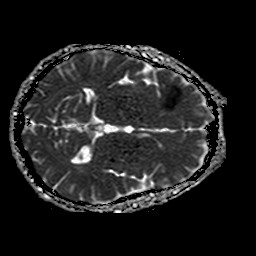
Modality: ADC
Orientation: axial
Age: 56
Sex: male
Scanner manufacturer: philips
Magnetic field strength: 1.5 T
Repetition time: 3.499 s
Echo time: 0.09255 s